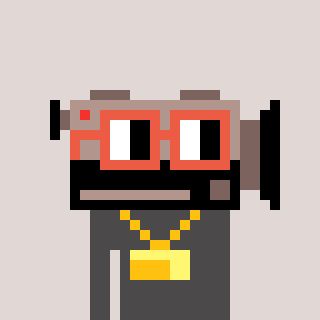
a pixel art character with square orange glasses, a camcorder-shaped head and a grayscale-colored body on a warm background